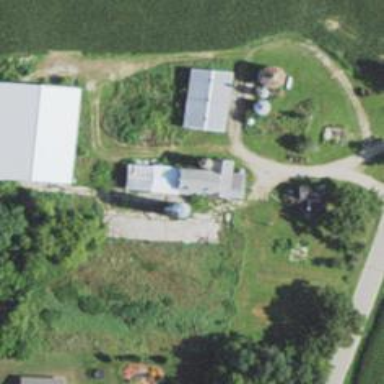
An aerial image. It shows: Silo.